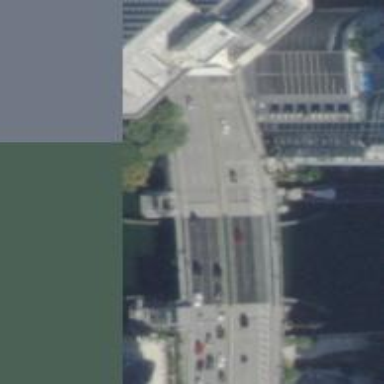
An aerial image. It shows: Bascule bridge for pedestrians.